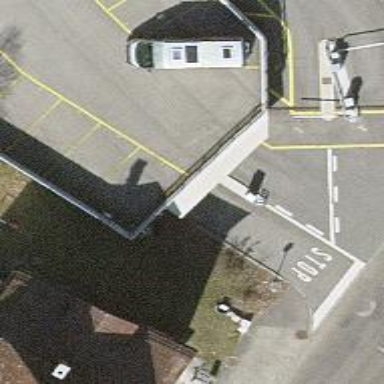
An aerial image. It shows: Parking entrance.